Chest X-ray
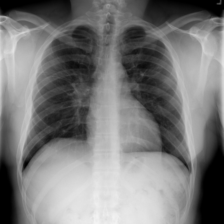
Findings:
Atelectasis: negative
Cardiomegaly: negative
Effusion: negative
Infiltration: negative
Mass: negative
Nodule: positive
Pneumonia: negative
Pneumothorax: negative
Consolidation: negative
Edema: negative
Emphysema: negative
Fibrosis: negative
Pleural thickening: negative
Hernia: negative